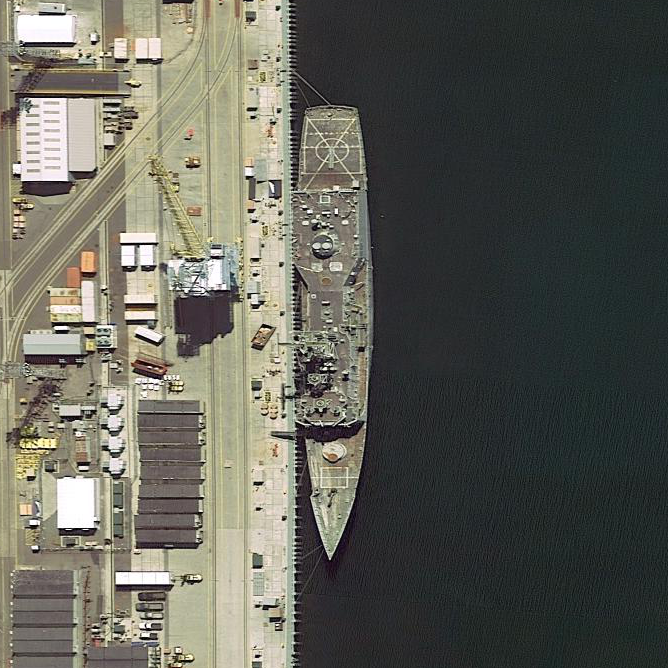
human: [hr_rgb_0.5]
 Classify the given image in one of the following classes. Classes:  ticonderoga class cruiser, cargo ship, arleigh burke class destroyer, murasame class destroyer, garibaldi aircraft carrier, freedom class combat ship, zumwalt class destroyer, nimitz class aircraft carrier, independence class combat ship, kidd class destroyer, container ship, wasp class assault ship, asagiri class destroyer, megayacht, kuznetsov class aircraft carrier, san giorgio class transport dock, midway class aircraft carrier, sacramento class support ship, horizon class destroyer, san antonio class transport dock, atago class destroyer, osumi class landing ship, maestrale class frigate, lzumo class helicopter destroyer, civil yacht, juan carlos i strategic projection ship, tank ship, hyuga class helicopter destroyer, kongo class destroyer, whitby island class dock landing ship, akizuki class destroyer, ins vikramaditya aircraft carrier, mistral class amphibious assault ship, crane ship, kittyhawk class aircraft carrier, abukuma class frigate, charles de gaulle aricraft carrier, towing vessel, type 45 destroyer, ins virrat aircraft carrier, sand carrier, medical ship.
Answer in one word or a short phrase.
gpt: Ticonderoga class cruiser